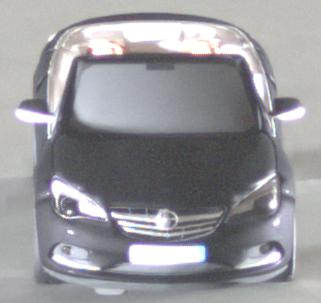
Make: Opel
Model: Cascada 1.4 Turbo
Detailed model: Cascada
Model produced from: 2013/03
Model produced until: 2015/01
Doors: 2
Color: black
Road condition: dry road
Daytime: midday
Contrast: medium contrast